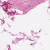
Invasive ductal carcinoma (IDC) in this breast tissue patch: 0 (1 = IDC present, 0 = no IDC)